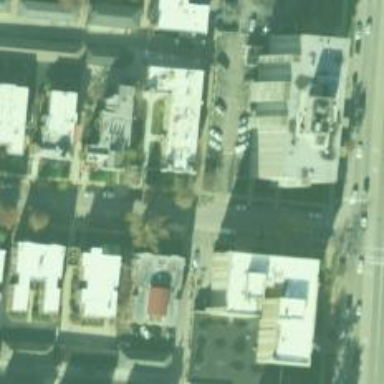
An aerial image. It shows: Alleyway designated as service road.